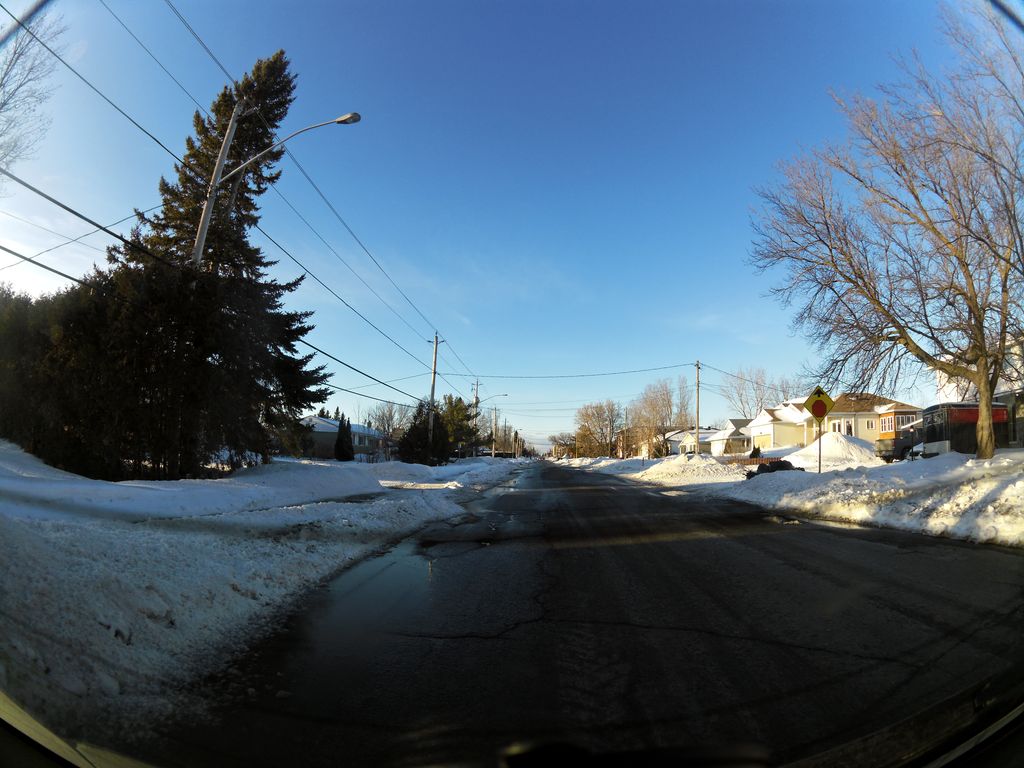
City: ottawa-gatineau